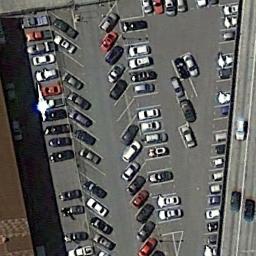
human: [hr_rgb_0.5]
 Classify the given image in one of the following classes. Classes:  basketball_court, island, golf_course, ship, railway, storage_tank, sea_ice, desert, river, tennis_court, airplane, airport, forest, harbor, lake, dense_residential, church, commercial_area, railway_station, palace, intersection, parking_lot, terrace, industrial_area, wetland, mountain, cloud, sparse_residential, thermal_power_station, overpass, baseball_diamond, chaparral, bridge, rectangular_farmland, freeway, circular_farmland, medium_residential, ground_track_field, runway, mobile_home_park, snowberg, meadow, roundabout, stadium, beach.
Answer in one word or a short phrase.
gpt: parking_lot